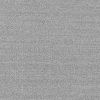
Atmospheric dust classification: dusty